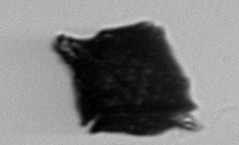
Label: Gonyaulax